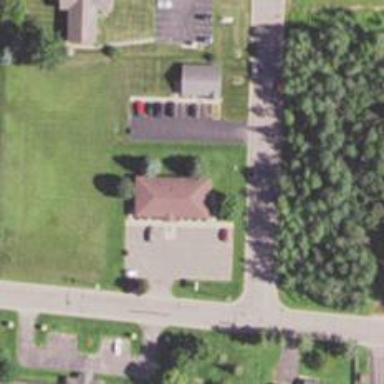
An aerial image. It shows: Healthcare clinic.